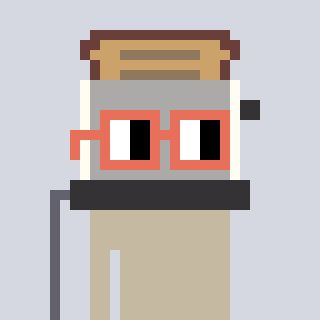
a pixel art character with square orange glasses, a toaster-shaped head and a bege-colored body on a cool background